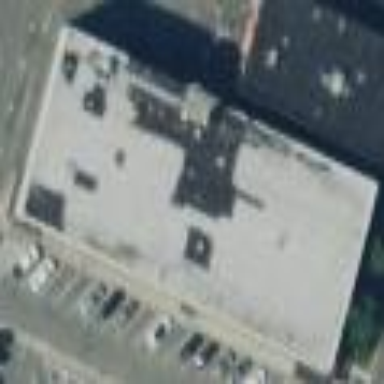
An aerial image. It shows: Retail building housing furniture shop.